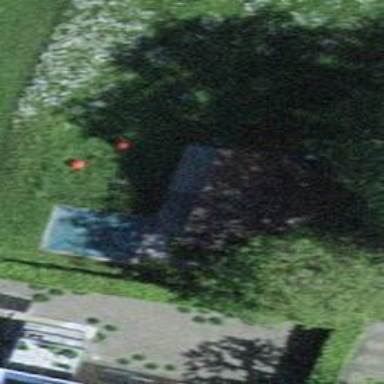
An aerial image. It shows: Shed.